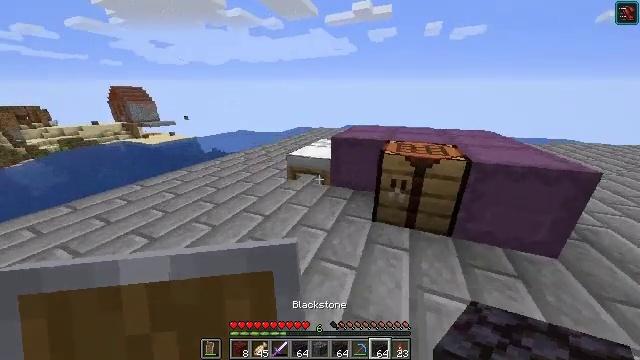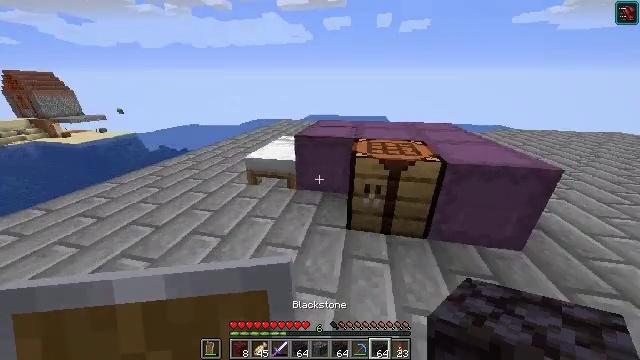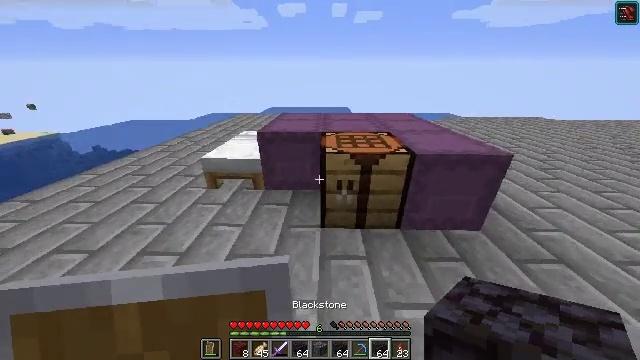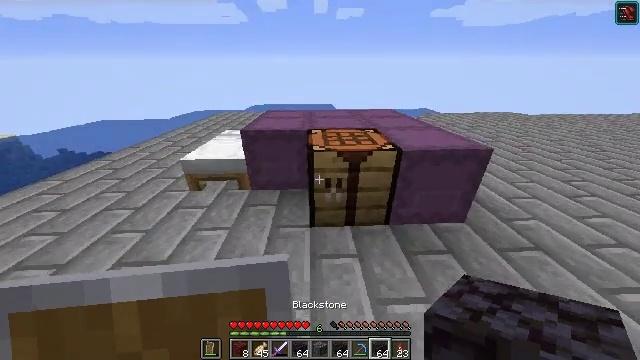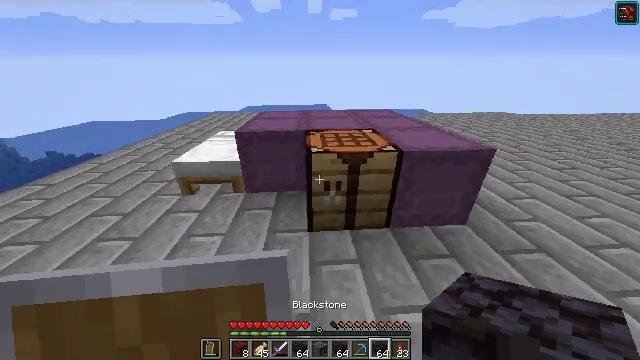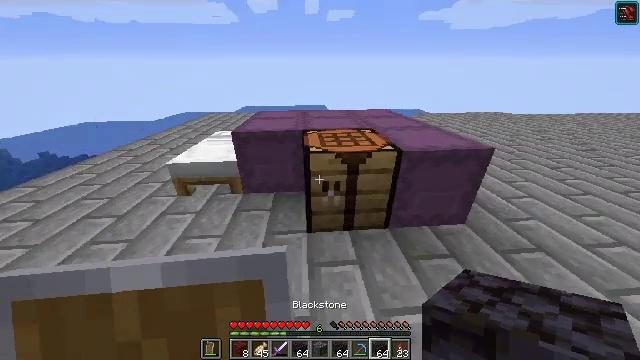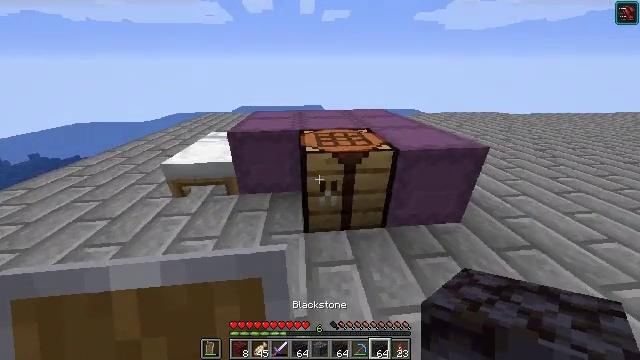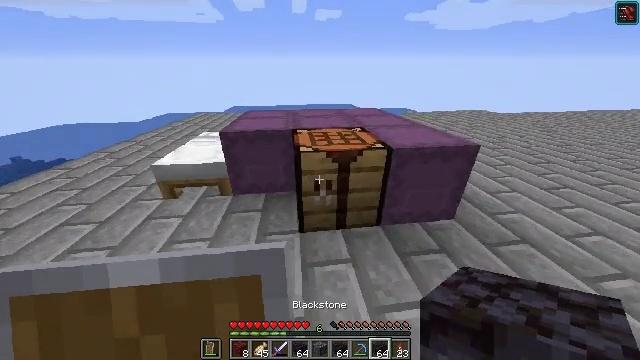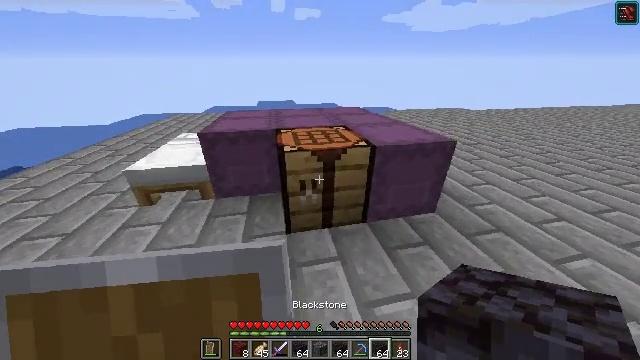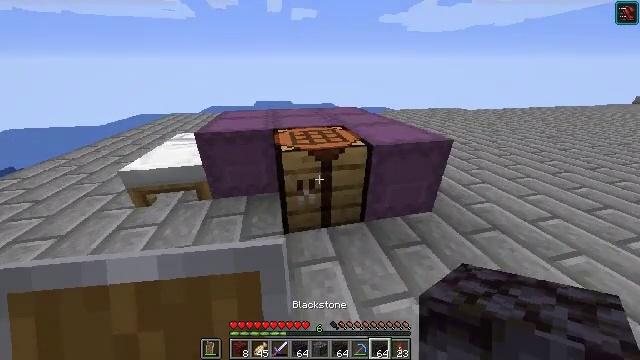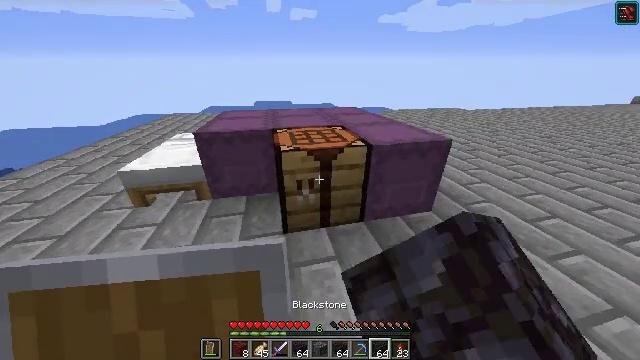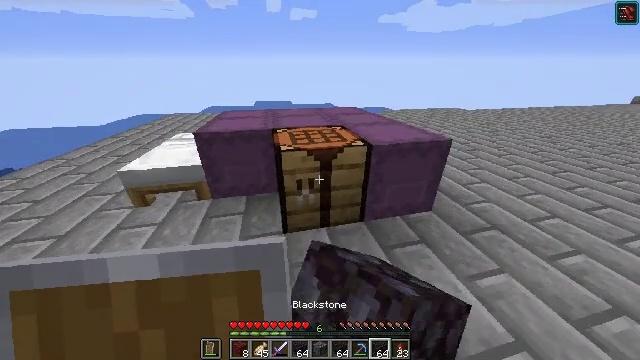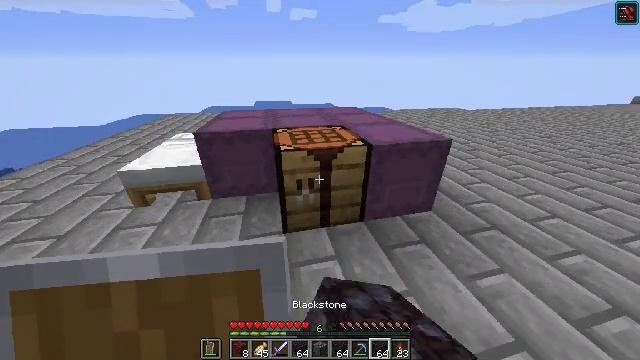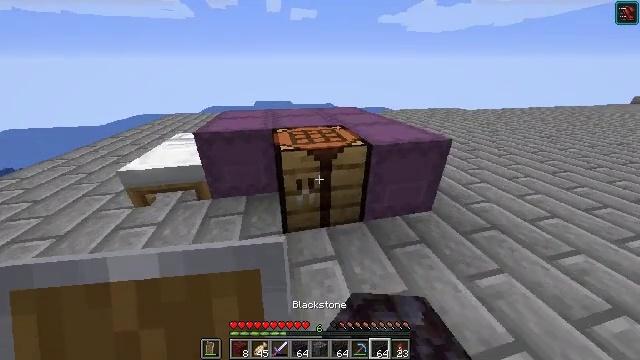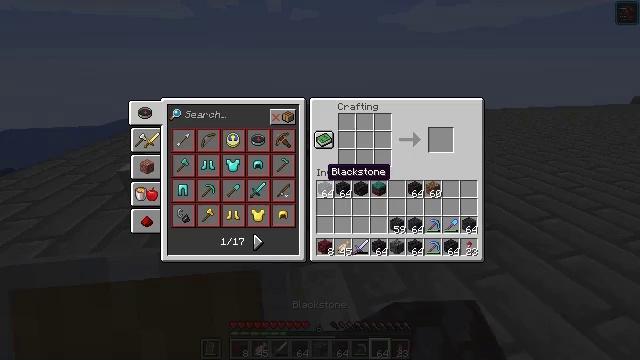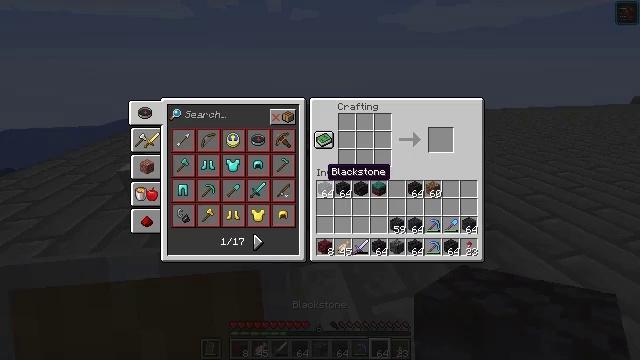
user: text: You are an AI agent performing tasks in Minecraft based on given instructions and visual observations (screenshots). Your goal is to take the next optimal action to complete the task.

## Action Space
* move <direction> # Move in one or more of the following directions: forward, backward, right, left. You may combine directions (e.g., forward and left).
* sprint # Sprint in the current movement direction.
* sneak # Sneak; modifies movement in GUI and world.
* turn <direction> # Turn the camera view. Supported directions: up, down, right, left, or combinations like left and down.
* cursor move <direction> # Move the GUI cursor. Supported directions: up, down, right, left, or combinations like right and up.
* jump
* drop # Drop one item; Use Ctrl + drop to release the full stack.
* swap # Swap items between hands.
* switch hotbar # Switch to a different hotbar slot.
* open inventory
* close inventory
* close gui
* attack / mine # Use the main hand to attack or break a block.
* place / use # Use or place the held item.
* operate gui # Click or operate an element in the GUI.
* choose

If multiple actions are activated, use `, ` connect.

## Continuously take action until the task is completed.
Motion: motion action
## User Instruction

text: Create polished blackstone bricks using the crafting table.
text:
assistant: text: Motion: move forward, turn right and down
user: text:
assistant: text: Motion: turn right and down
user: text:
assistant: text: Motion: turn right
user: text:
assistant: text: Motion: turn right
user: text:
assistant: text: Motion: no_op
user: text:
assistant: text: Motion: turn right
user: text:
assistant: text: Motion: turn right
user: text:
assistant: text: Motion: turn right
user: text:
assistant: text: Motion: use / place
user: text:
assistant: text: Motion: use / place
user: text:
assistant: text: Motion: use / place
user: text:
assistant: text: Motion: no_op
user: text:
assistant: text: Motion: no_op
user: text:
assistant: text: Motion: open gui
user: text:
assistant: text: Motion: no_op
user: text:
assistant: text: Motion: no_op
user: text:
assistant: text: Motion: no_op
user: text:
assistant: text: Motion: no_op
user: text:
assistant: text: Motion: no_op
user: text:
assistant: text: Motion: cursor move right and up
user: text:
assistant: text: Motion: no_op
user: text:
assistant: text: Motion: cursor move right and up
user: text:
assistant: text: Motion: cursor move right
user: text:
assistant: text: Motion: cursor move right
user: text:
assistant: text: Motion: no_op
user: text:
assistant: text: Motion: no_op
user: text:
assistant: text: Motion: cursor move right
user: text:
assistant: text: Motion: sneak, cursor move down
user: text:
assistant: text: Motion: sneak, cursor move right and down
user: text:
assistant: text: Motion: sneak, cursor move right and down